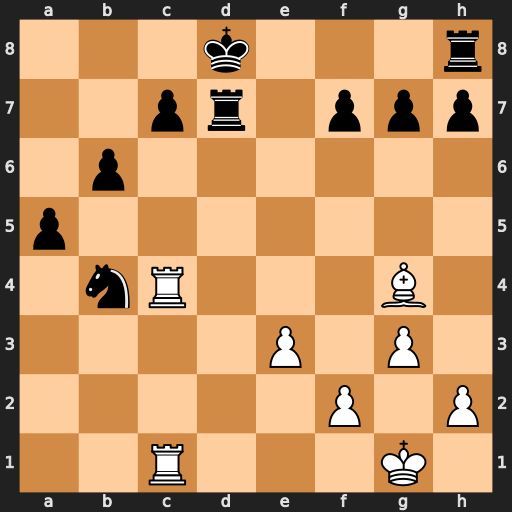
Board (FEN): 3k3r/2pr1ppp/1p6/p7/1nR3B1/4P1P1/5P1P/2R3K1
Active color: w
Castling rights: -
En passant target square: -
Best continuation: Bxd7 Kxd7 Rxc7+